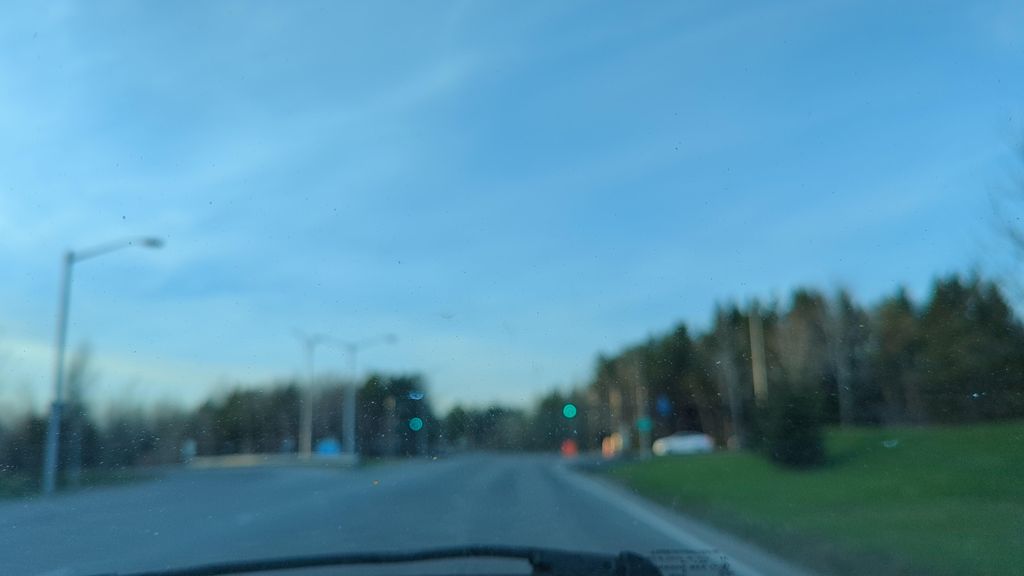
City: quebec_city